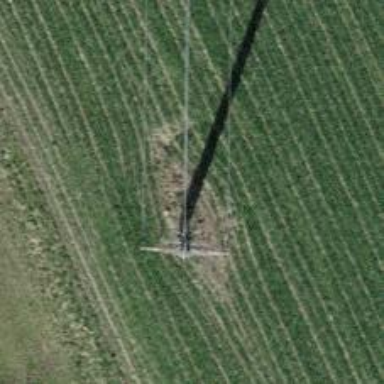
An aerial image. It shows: Power pole.